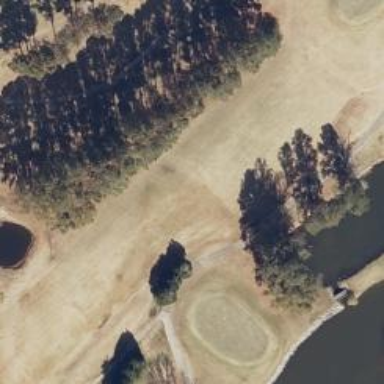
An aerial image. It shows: View of golf hole.